Question: i just started to use 2010 vc express c++ but i can't find how and where do i config it to see the variable values , the same variables i used to see in the 2008 version out of the box.

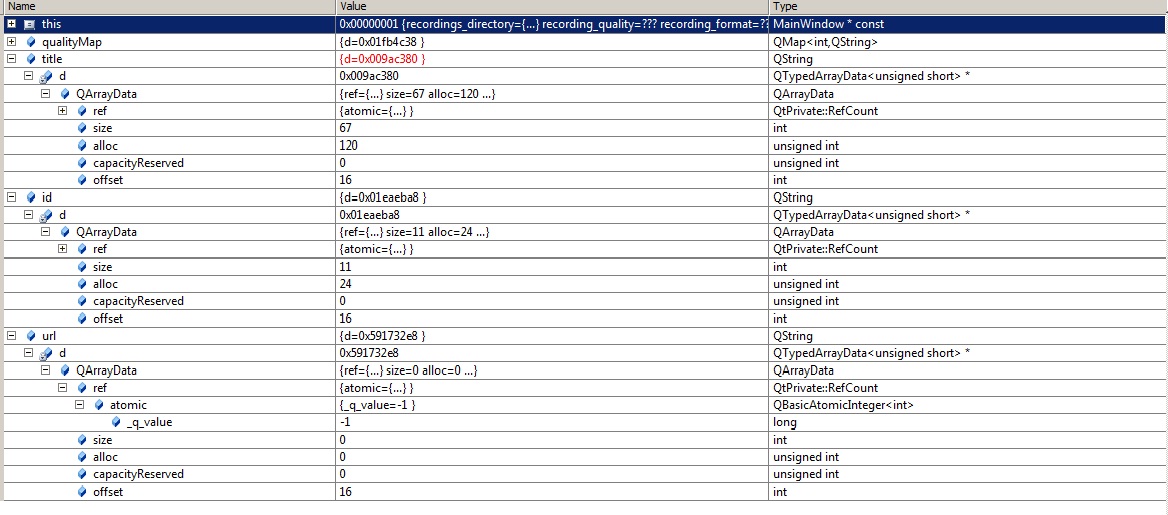
Answer: I assume you're referring to the fact that it shows Qt data structures in "raw" format instead of nicely formatted. You would need to download and install the Qt VS add-in to enable the better formatting, but that doesn't work with VS Express edition.
I've never used Express, but if it uses 'autoexp.dat', you might be able to smuggle the contents of the Qt add-in into there, or write your own. <URL> and its answers could provide more hints.